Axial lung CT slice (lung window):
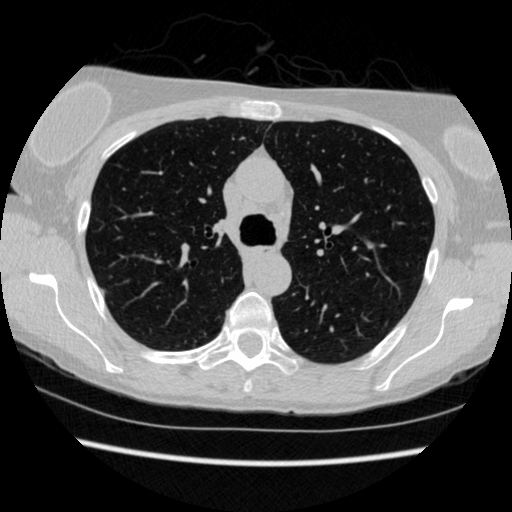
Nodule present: no